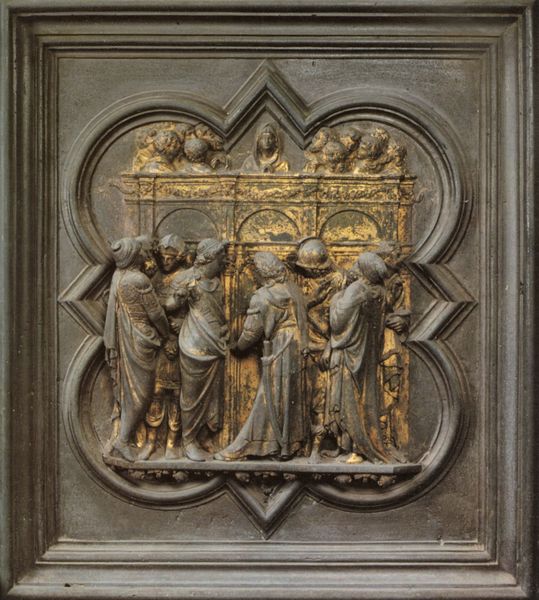
Titel: Nordtür
Künstler: Lorenzo Ghiberti
Standort: Florenz, Baptisterium (EU - I - Toskana)
Schlagwörter: gruppe, kopf, frauen, menschen, braun, fenster, grau, hell, holz, köpfe, männer, raum, schwarz, tür, gebäude, haus, muster, ornament, wand, architektur, falten, rahmen, stein, bild, bildnis, fünf, einsam, kirche, gewand, gold, gewänder, personen, frontal, turm, engel, relief, füße, seitlich, bogen, transport, linien, figuren, rundbogen, ramen, metall, bronze, faltenwurf, kirch, dom, form, jungfrau, schwert, helm, kachel, ritter, altar, arkaden, schnitzerei, fries, römer, christus, jesus, jesus christus, priester, florenz, heilige, maria, madonna, globus, mutter gottes, guss, quadrat, viereck, sakral, erlöser, triumphbogen, gottesmutter, baptisterium, blei, ghiberti, borgen, aus, judas, hauptmann, messias, gottessohn, basrelief, sohn gottes, unsere liebe frau, heilige maria, christkind, verfärbt, eingabe, christkönig, heilland, erretter, jesus von nazaret, gottesgebärerin, maria von nazaret, unzulässige navigation